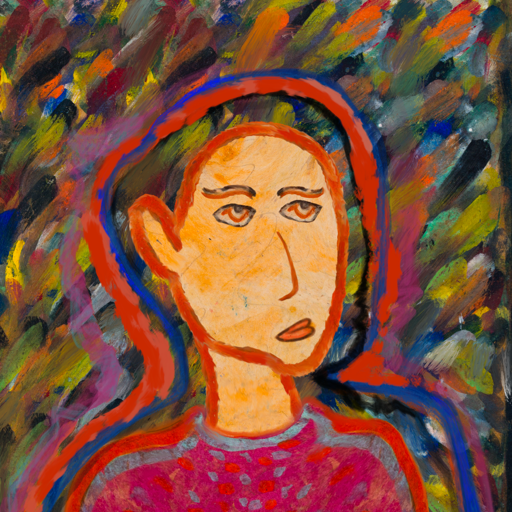
Background: An_Impression, Head And Neck Side: Experience, Face Side: Experience, Bust: Sisters, Hair Side: Experience, Head Accessory: Blank, Second Necklace: Blank, Necklace: Blank, Baby: Blank